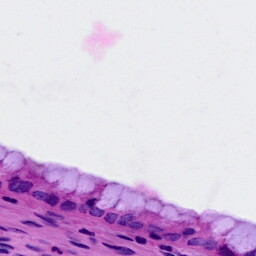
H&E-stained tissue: Cervix